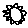
Label: sun